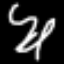
Label: squiggle